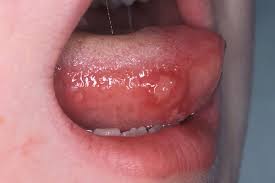
Condition: Mouth Ulcer